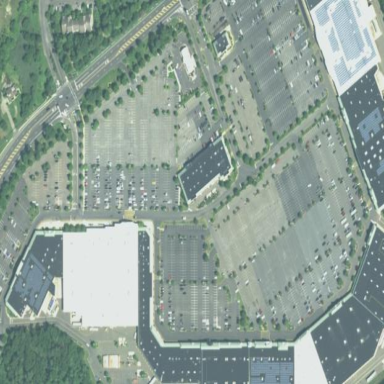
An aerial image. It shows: Retail area.